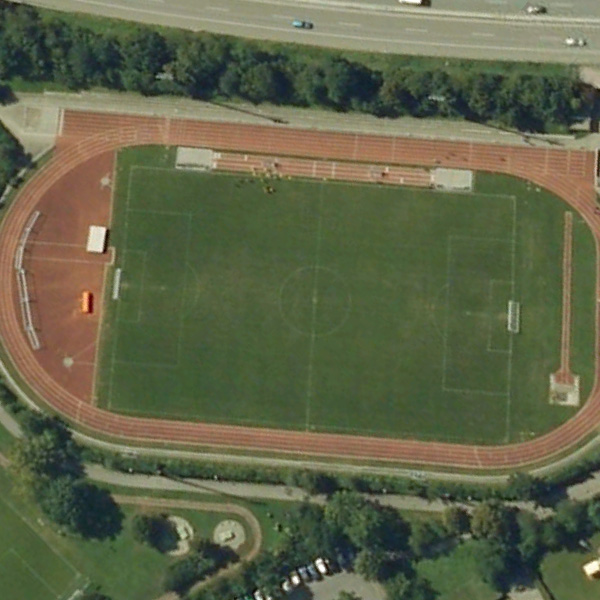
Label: Playground